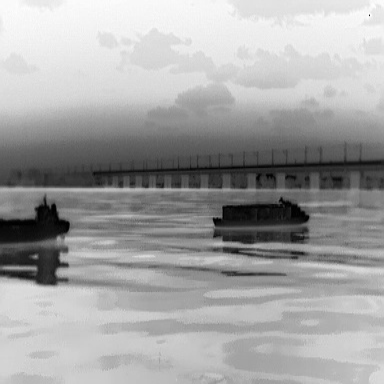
There are two objects shown in the infrared image, including a fishing_boat, and a liner.